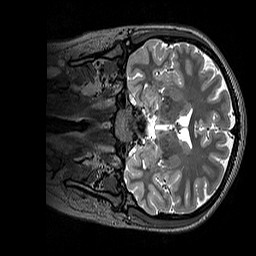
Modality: T2w
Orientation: coronal
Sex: female
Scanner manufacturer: siemens
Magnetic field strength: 3 T
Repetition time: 3.2 s
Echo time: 0.409 s